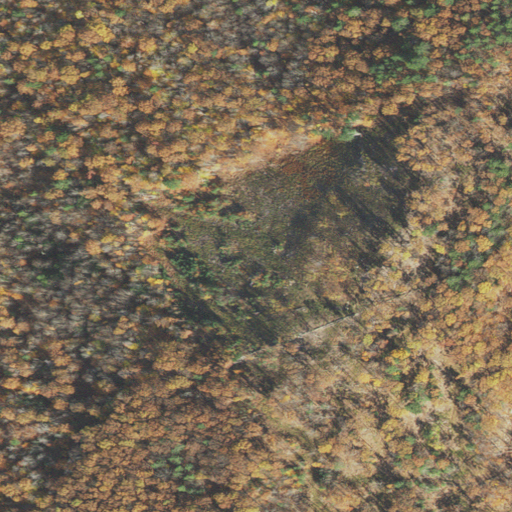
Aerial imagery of mountain in New Hampshire named Choate Hill containing mixed forest, deciduous forest, and grassland